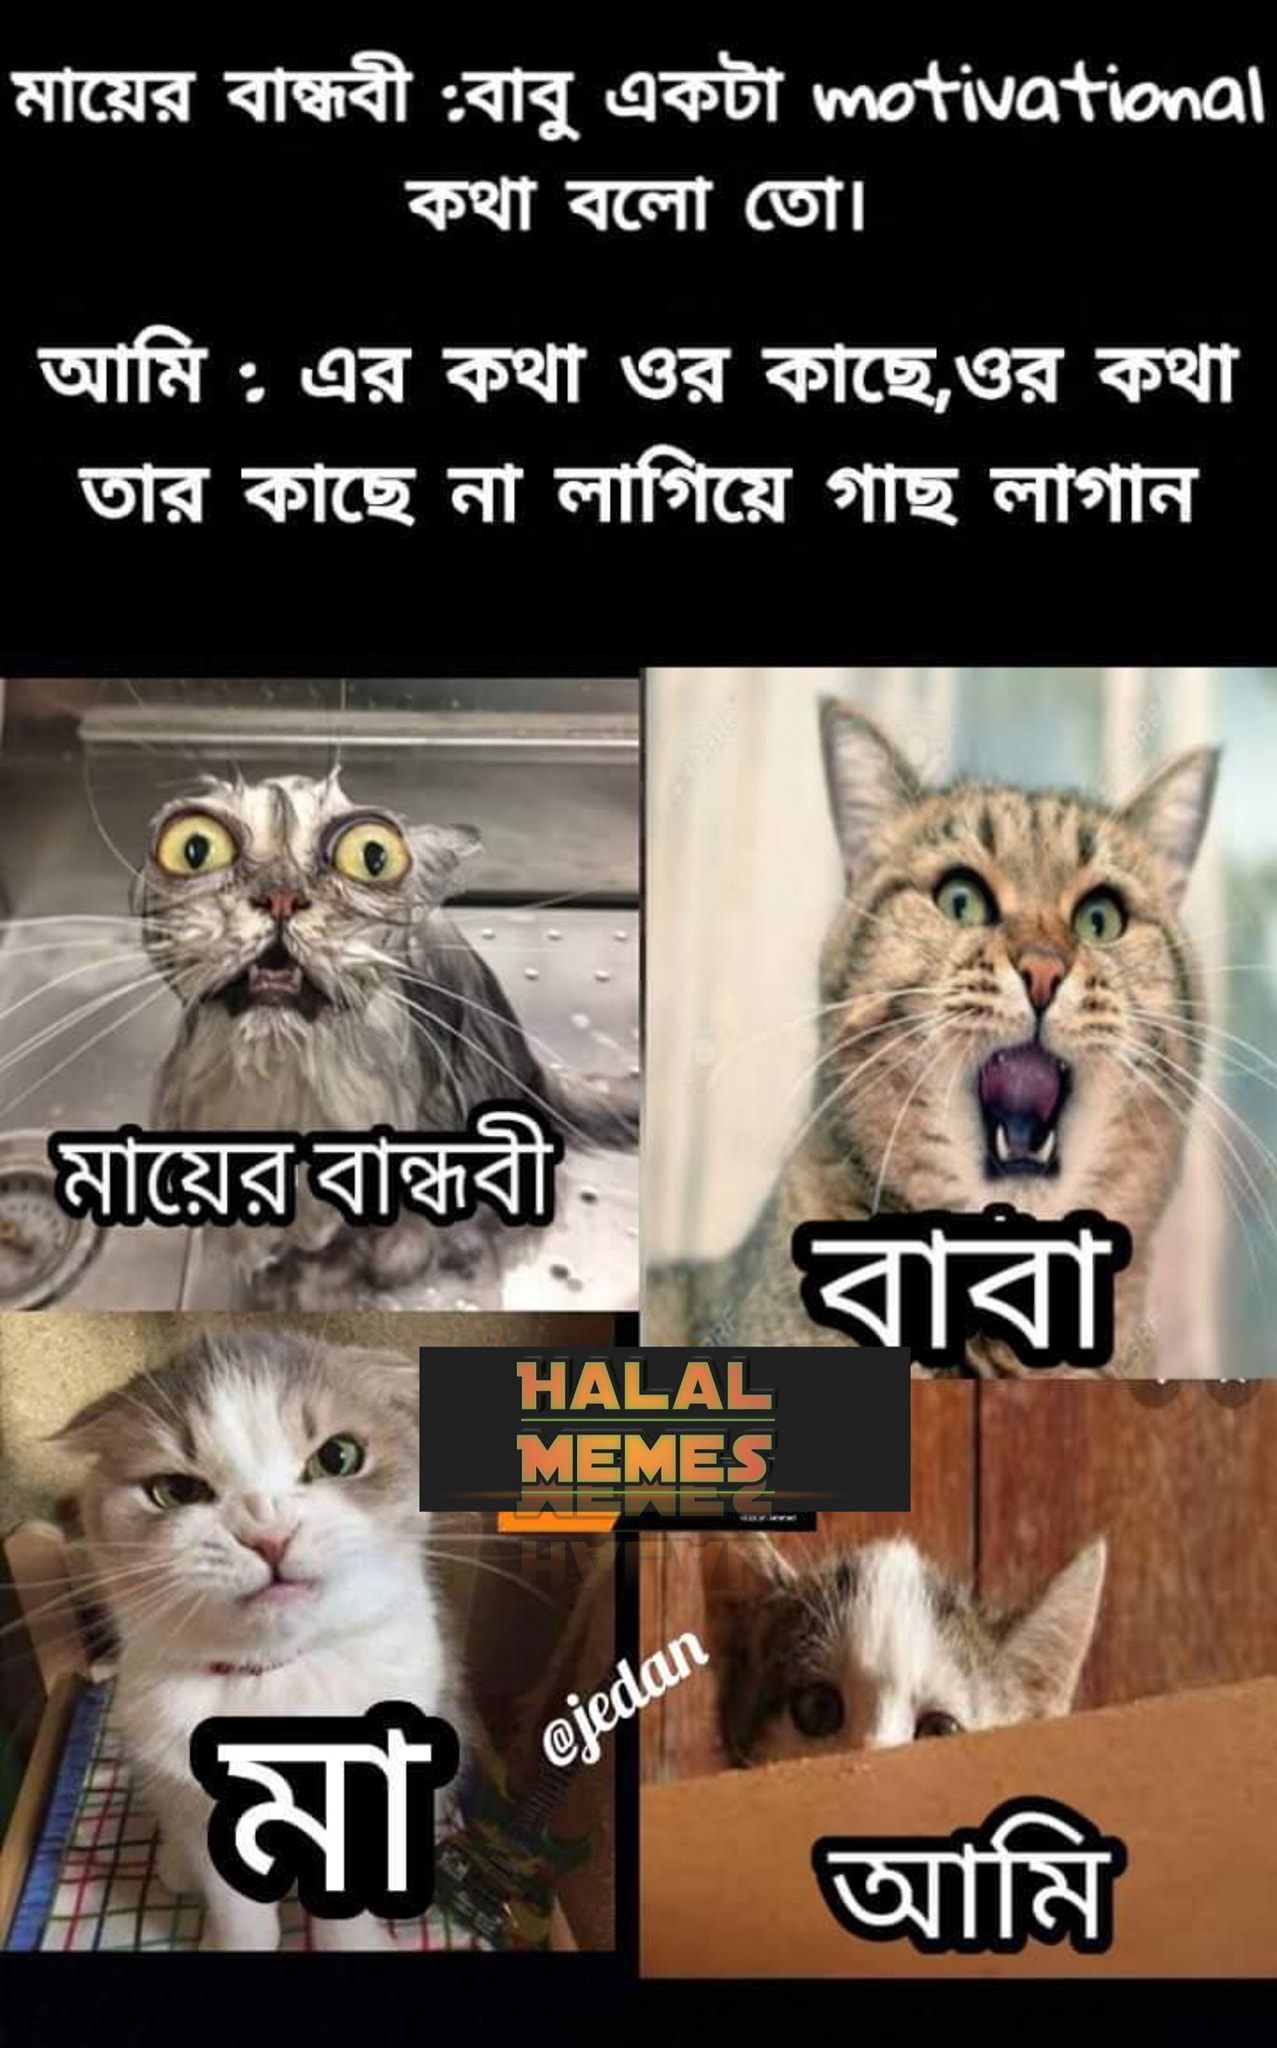
Caption: মায়ের বান্ধবীঃ বাবু একটা motivational কথা বলো তো ।    আমিঃ এর কথা ওর কাছে, ওর কথা তার কাছে না লাগিয়ে গাছ লাগান      মায়ের বান্ধুবী     বাবা      মা    আমি
Label: hate